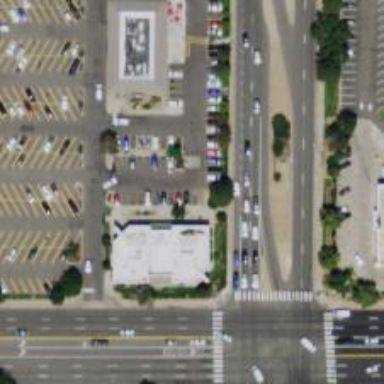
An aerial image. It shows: Parking space is available.